Question: I am having a problem with a SQL query:
'''
select
o.orderID,c.city
from
'order' o, 'customer' c, 'ordered_items' oi
where
o.FKCustomerID = c.customerID
and o.orderStatus = 'IN PROGRESS'
and o.orderID = oi.FKOrderID
and (select FKDepartmentID
from ordered_items
where orderedItemsID in (select orderedItemsID
from ordered_items
where FKOrderID = o.orderID)
and FKDepartmentID = 11)
order by
c.city asc
'''
It gives me an error saying, nested query returns more then one row.
What I want to using that nested query is this,

In the table order id: 819-DBD-EB8-0E7 has 3 items. I want to get that
So there is 3 items for that order and all items are in department 11. So that order should be retrieved. If there is only 2 items in that department it should not be retrieved.
How to get that using sql query? In my query other part except inner query is ok.
Need to correct the inner query.
Thanks.
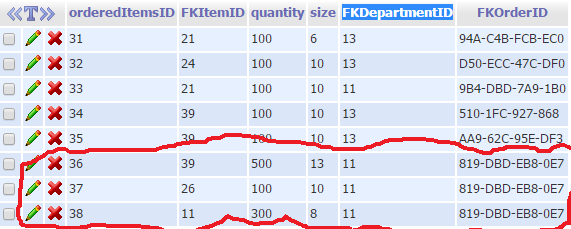
Answer: Learn to use explicit 'join' syntax. Although that will not fix this problem, it will fix future problems before they arise.
The solution to your query is to use 'group by'. Then count the number of departments that are 11 -- and take only the orders where that count is 0.
'''
select o.orderID, c.city
from 'order' o join
'customer' c
on o.FKCustomerID = c.customerID join
'ordered_items' oi
on o.orderID = oi.FKOrderID
where o.orderStatus = 'IN PROGRESS'
group by o.order_id, c.city
having sum(FKDepartmentID <> 11) = 0
order by c.city asc ;
'''
Note: Your syntax suggests that you are using MySQL. The more general 'having' clause is:
'''
having sum(case when FKDepartmentID <> 11 then 1 else 0 end) = 0
'''